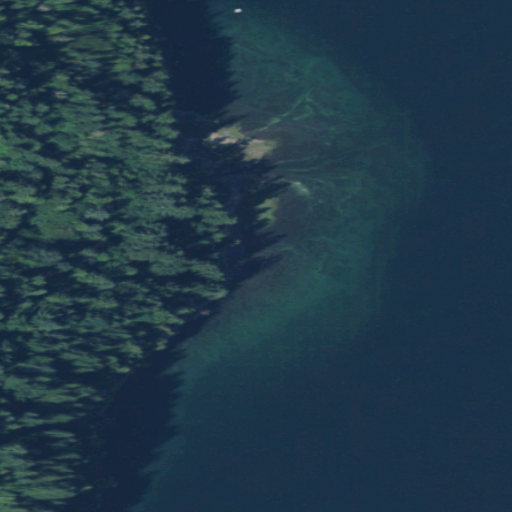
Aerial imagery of cape in Washington named Frenchmans Point containing open water, barren land, mixed forest, evergreen forest, herbaceous wetlands, grassland, and deciduous forest